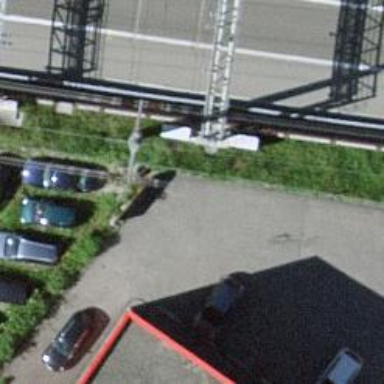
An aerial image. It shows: Toll enforcement gantry.